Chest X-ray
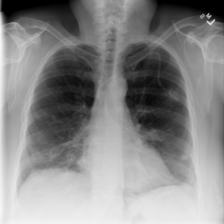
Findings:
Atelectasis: positive
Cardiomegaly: negative
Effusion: negative
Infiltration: negative
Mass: negative
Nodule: positive
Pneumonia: negative
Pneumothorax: negative
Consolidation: negative
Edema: negative
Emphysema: negative
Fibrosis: negative
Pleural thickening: negative
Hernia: negative